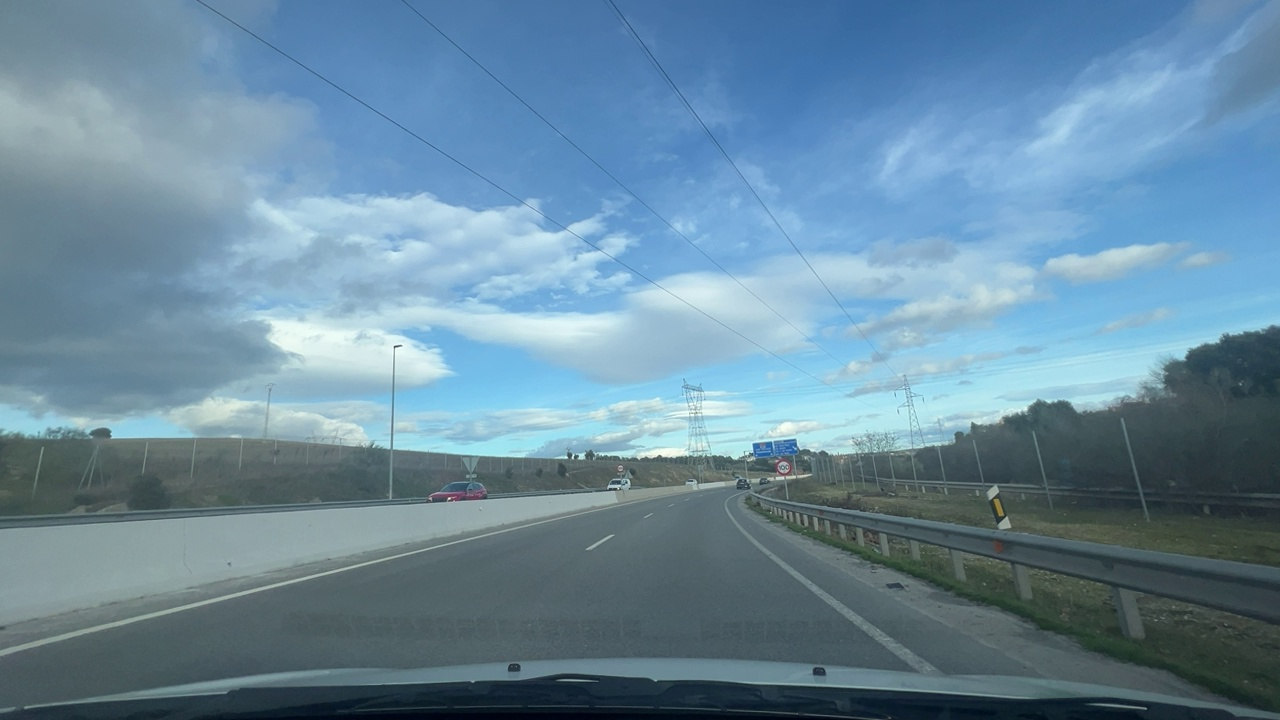
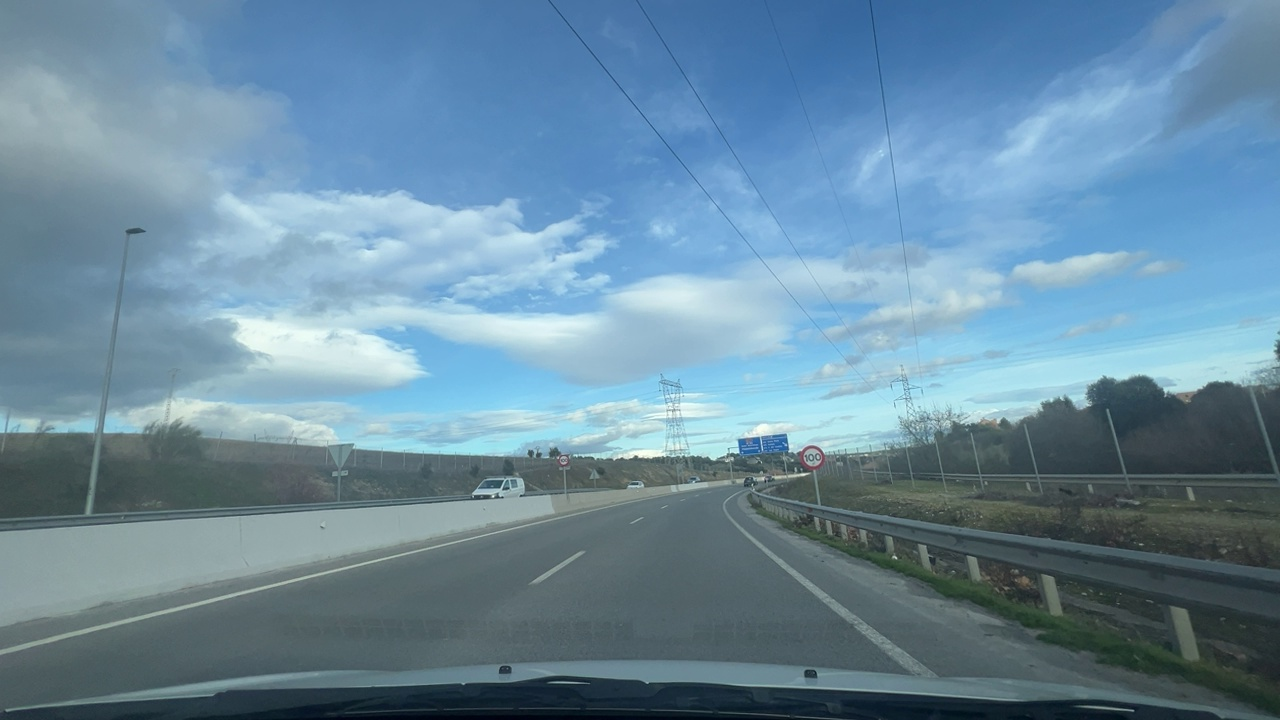
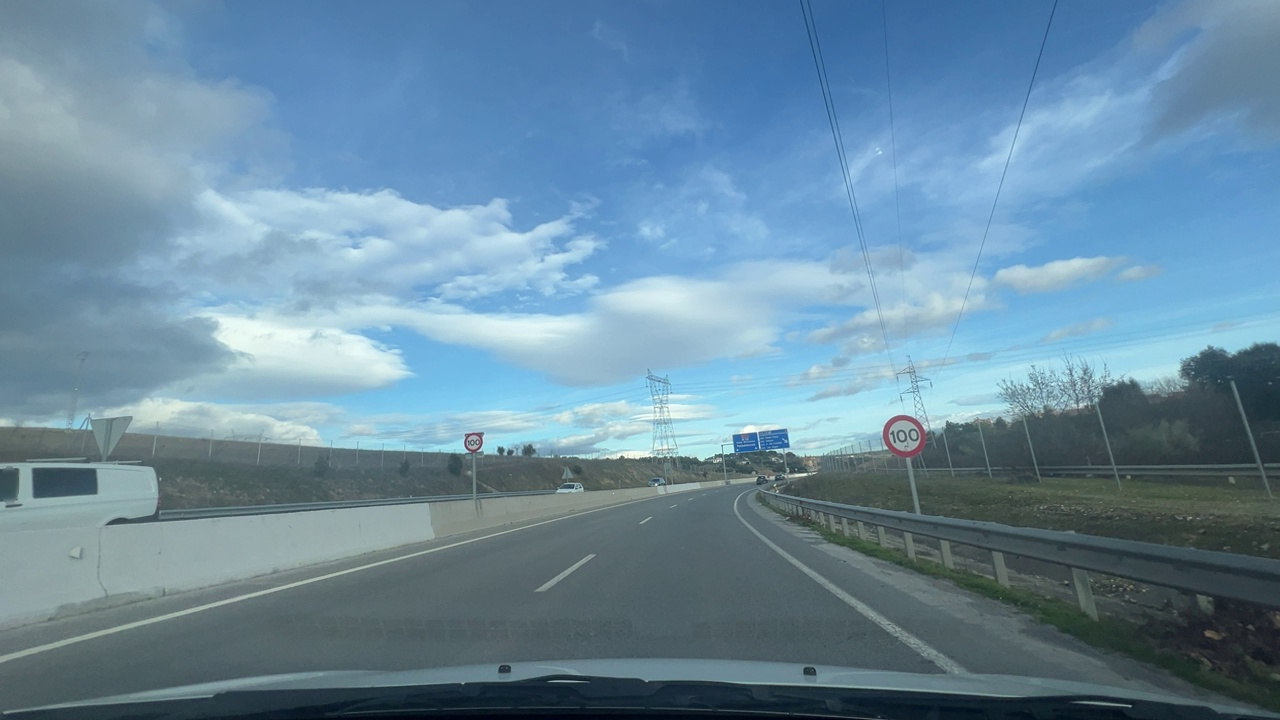
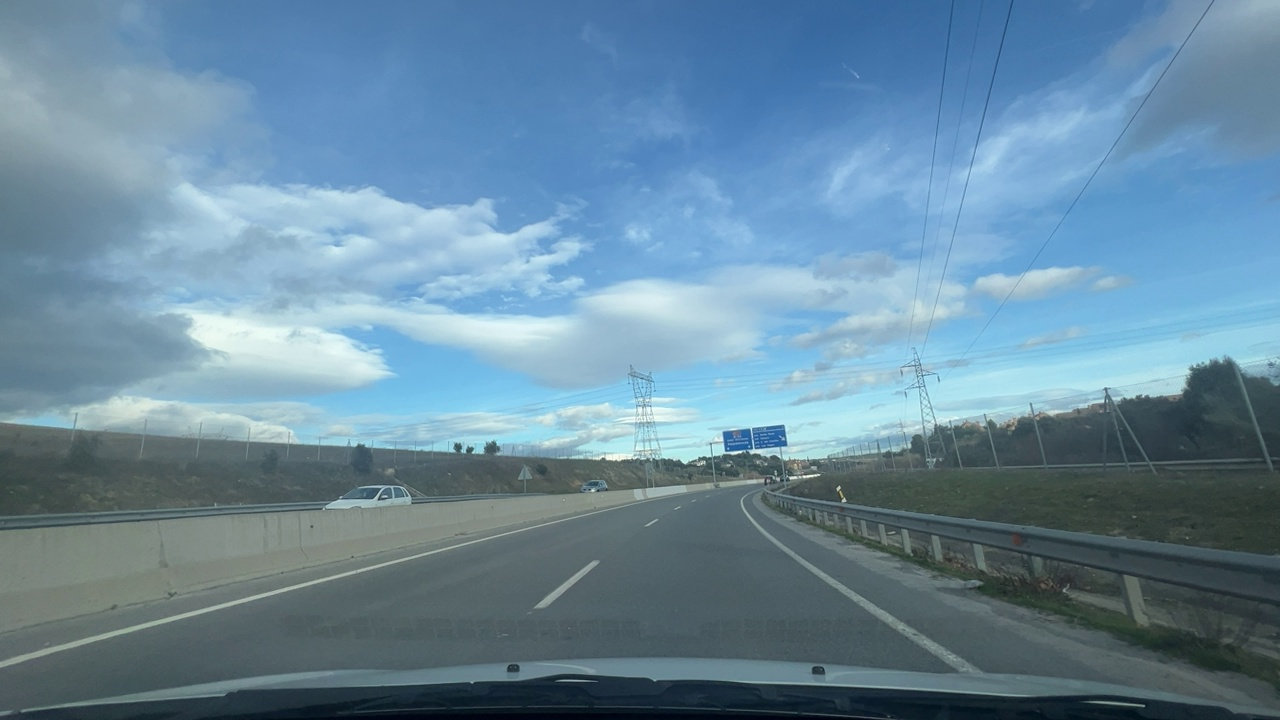
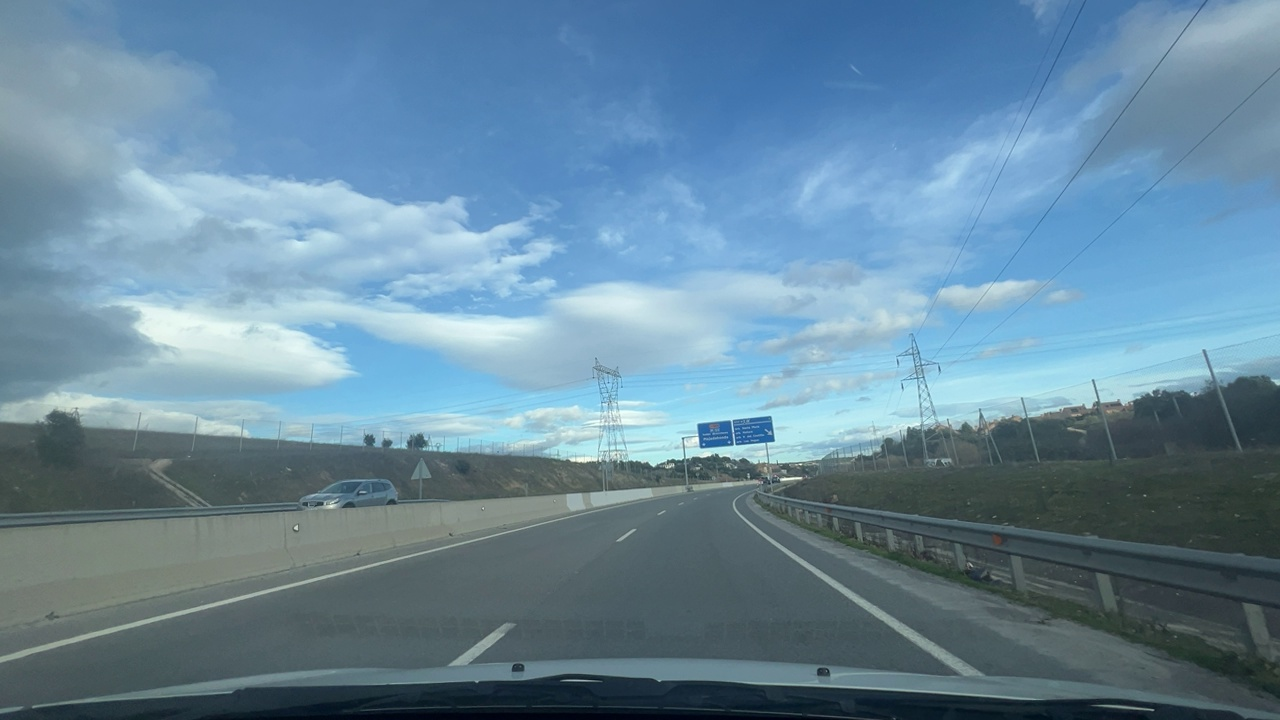
Situation: Speed limit adaptation
Question: Are multiple speed limit signs with different values visible?
Answer: No
Reasoning: Two speed limit signs displaying the same values appear sequentially

Situation: Speed limit adaptation
Question: Is there a speed limit sign regulating the ego lane?
Answer: Yes
Reasoning: A speed limit sign is positioned on the roadside facing the ego direction of travel.

Situation: Speed limit adaptation
Question: What speed value is displayed on the visible speed limit sign?
Answer: 99
Reasoning: The visible speed limit sign displays 100 km/h.

Situation: Speed limit adaptation
Question: Is the ego vehicle traveling on a highway?
Answer: Yes
Reasoning: Multiple wide lanes and highway-style signage indicate a highway environment.

Situation: Speed limit adaptation
Question: Is the ego vehicle entering or exiting a highway?
Answer: No
Reasoning: NO highway entries or exits are visible

Situation: Speed limit adaptation
Question: Are speed bumps, crosswalks, or construction-related obstacles present in the ego lane?
Answer: No
Reasoning: There are no objects ahead in the ego lane